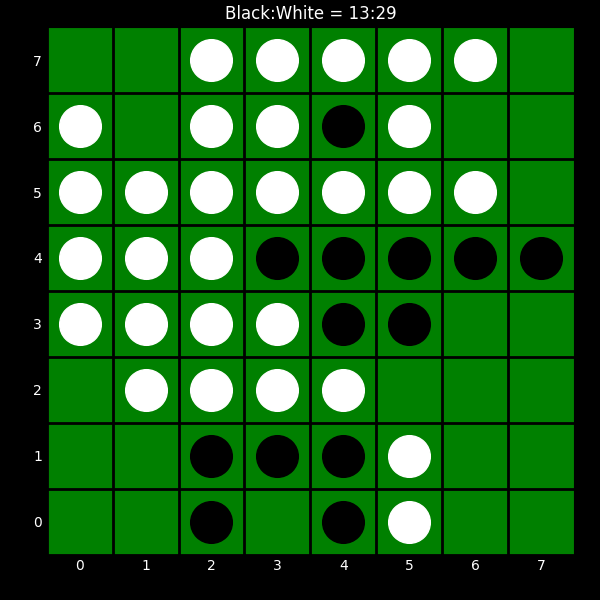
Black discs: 13
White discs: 29